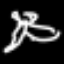
Label: frog